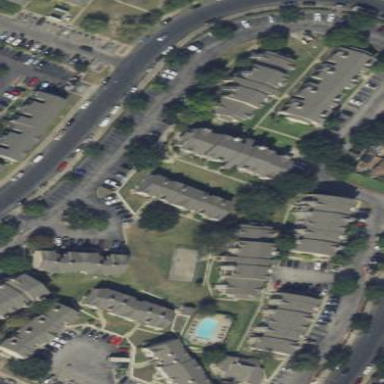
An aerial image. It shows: Residential area with apartments.